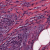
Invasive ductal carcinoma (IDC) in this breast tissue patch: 1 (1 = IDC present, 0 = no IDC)